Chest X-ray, PA view. Patient: 52 years old, sex M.
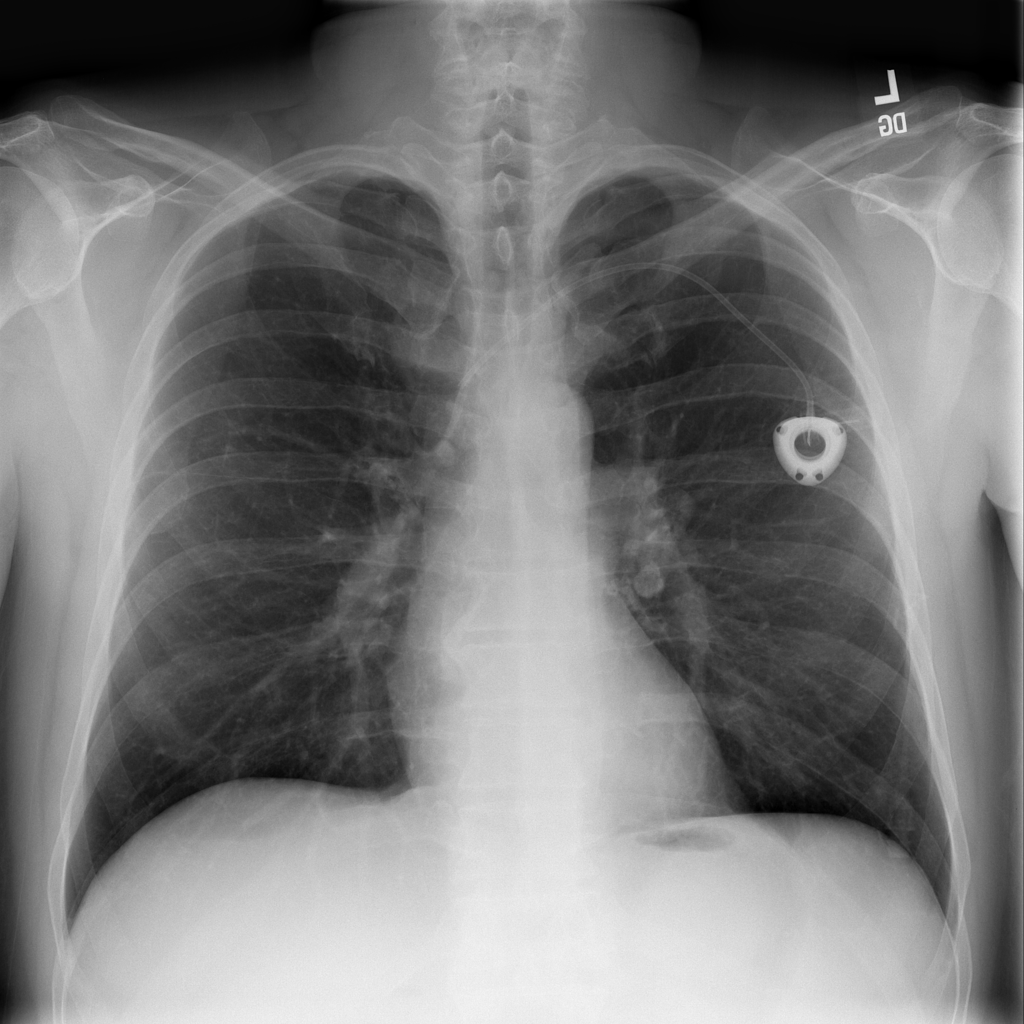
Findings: No Finding